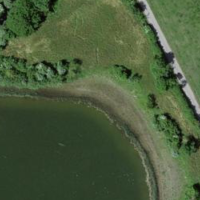
EUNIS habitat code: 25
Species observed at this site:
Euonymus europaeus